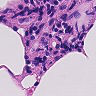
Metastatic tissue present: no